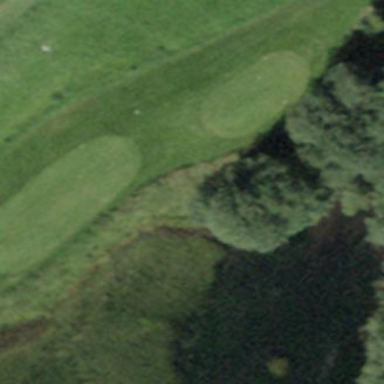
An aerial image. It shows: Grassy area designated as golf tee.